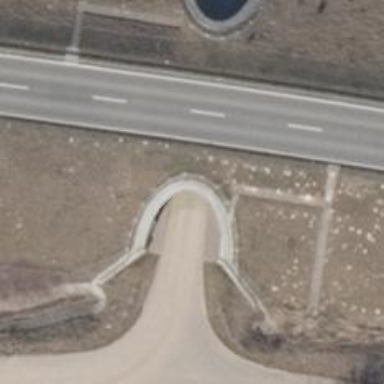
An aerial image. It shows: Unclassified road with tunnel.